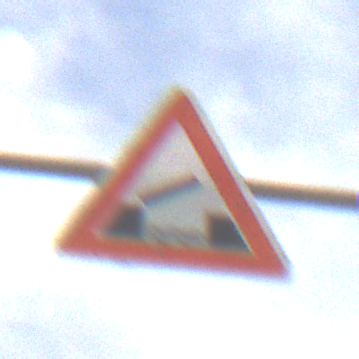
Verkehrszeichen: BeweglicheBruecke
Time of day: MorningAfternoon
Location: Outdoor (Suburban)
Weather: PartlyCloudy
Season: NotSpecified
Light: Natural